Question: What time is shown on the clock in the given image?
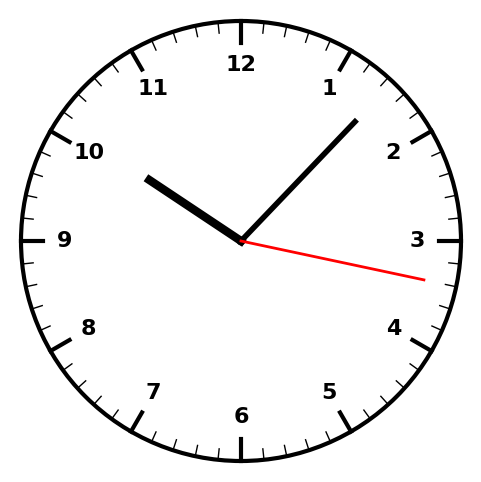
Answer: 10:07:17